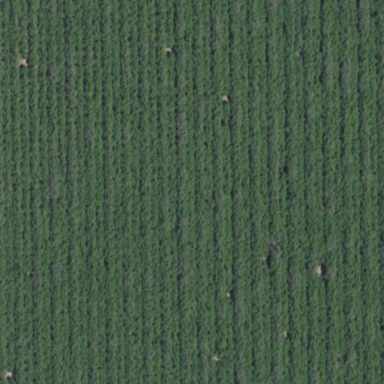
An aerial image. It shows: Almond orchard with rows of almond trees.